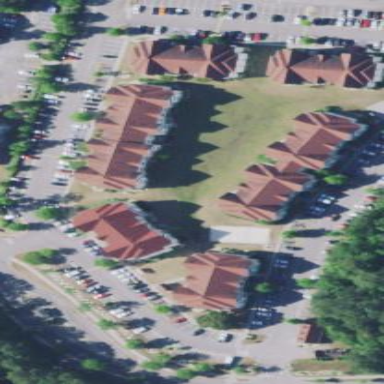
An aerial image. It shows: Residential building belonging to university.